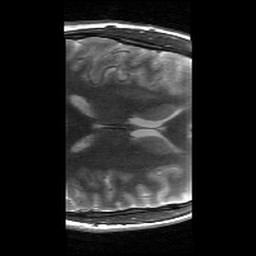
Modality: T2w
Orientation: axial
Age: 23
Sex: male
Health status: healthy
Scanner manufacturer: siemens
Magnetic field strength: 3 T
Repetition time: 7.27 s
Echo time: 0.064 s